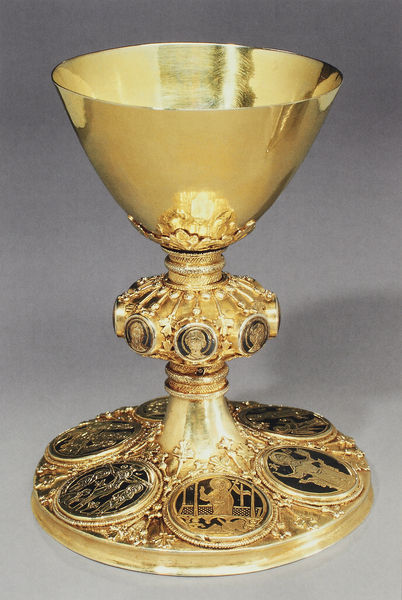
Titel: Prunkkelch aus St. Anna in Stahle
Institution: Höxter-Stahle, Kath. Kirchengemeinde St. Anna
Schlagwörter: blätter, fuß, mensch, schale, kirche, boden, gold, kelch, bilder, fahne, banner, kaiser, könig, glanz, glatt, fotografie, becher, kreise, knauf, medallion, mittelalter, gottesdienst, god, pokal, sakral, schatz, konisch, liturgie, schmiedearbeit, abendmahlskelch, grahl, gold kelch, liturisch, liturgisches gerät, floralornament